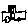
Label: car